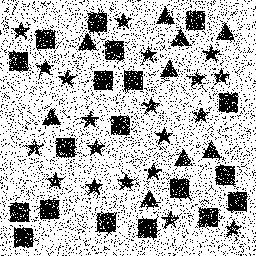
Squares: 19
Triangles: 9
Stars: 20
Total shapes: 48